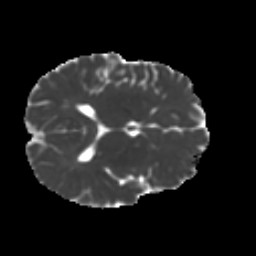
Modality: MD
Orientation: axial
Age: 30
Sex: male
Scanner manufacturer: ge
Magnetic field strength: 3 T
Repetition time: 7.8 s
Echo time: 0.0607 s